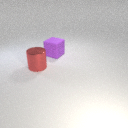
large red metal cylinder in front of large purple rubber cube